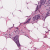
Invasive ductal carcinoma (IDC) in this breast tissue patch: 1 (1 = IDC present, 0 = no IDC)